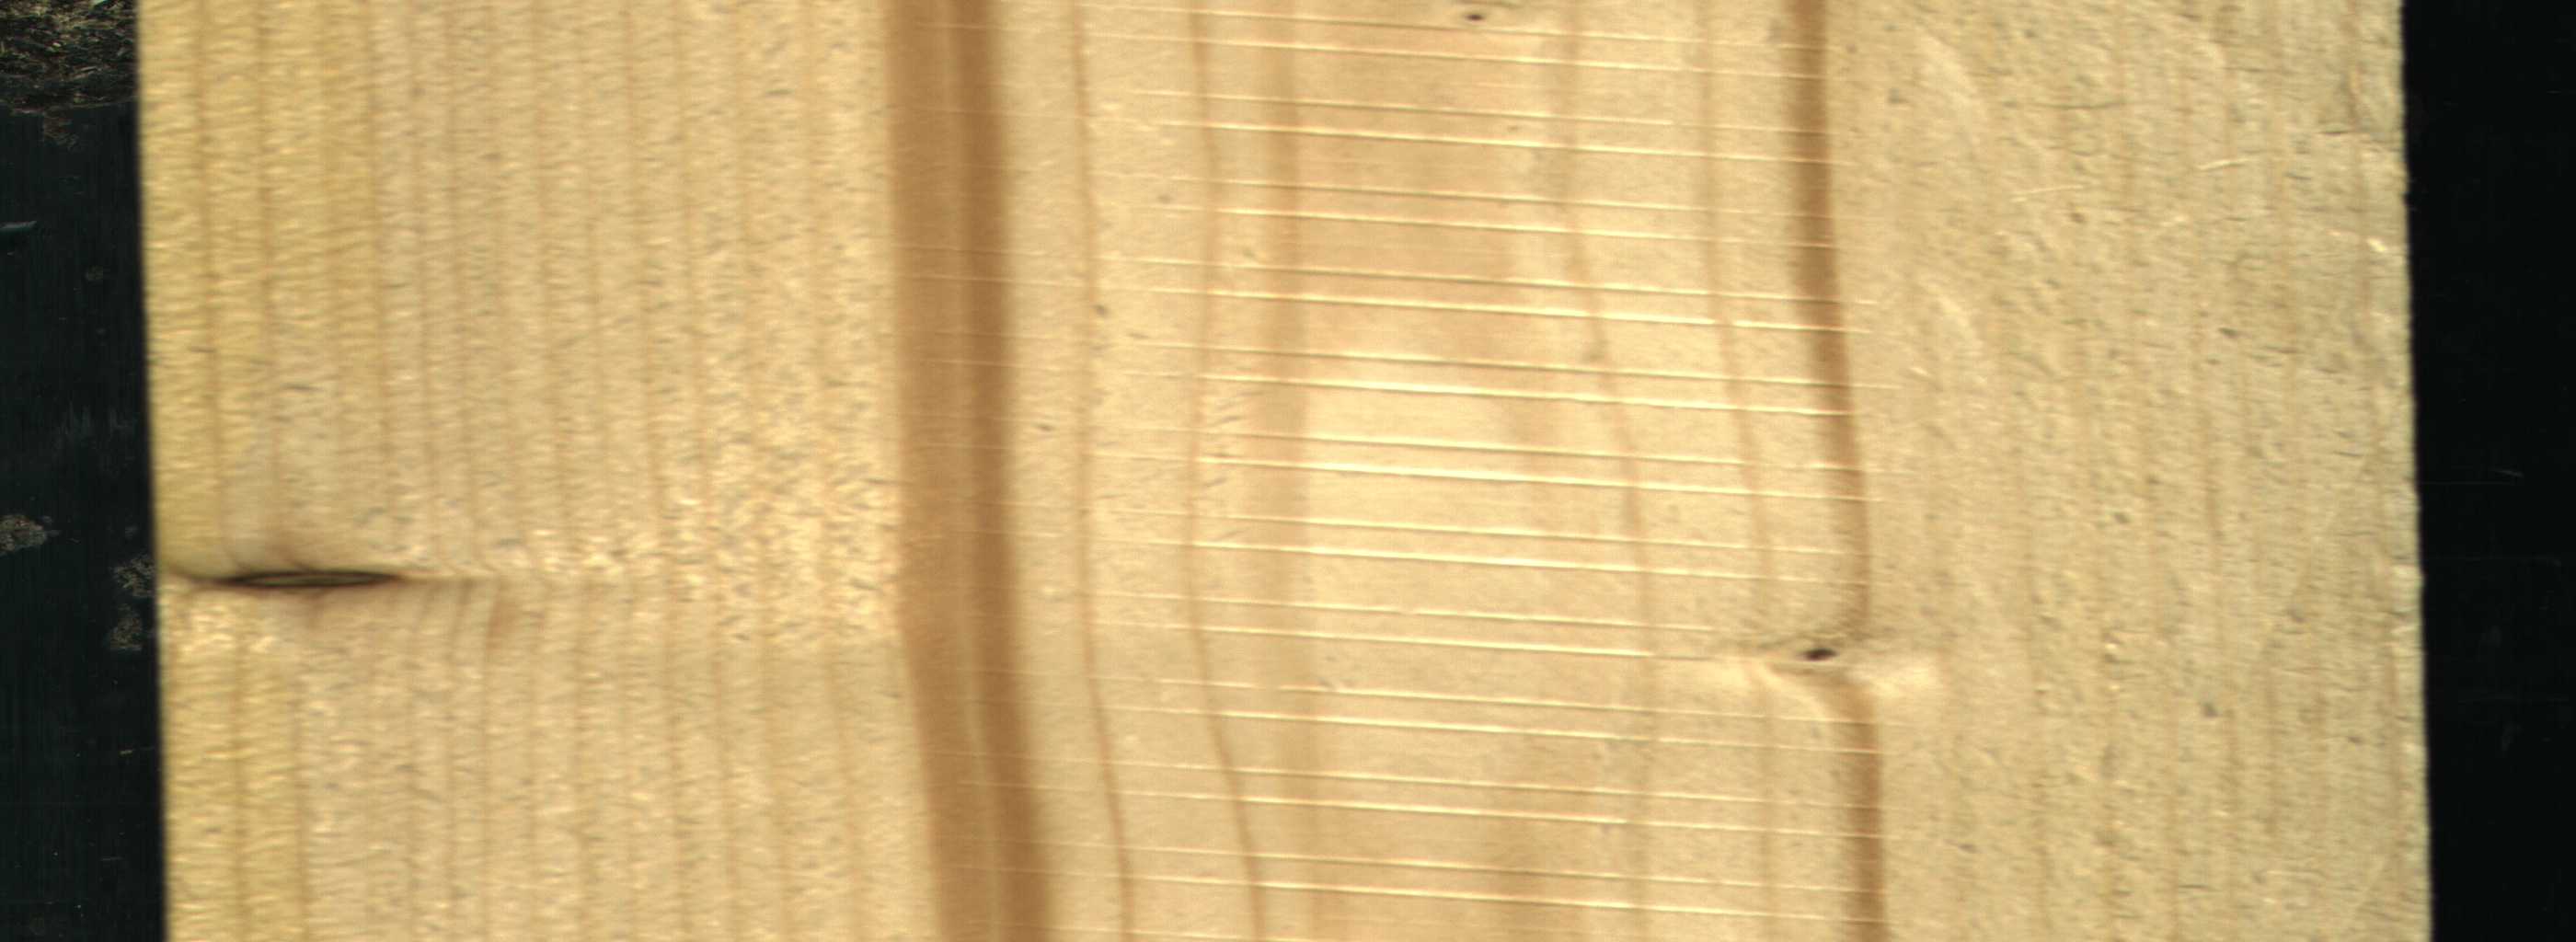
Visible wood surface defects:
Quartzity
Dead_Knot
Live_Knot